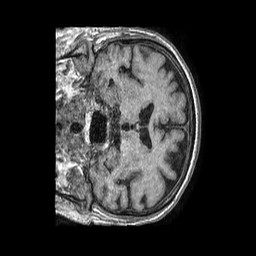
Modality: T1w
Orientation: coronal
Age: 70
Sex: male
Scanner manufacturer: philips
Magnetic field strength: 1.5 T
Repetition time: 0.007891 s
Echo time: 0.003617 s